九年级 · 度量几何学
(本小题8.0分)

如图, 在 $\triangle A B C$ 中, $\angle B=90^{\circ}, A B=6 \mathrm{~cm}, B C=12 \mathrm{~cm}$, 动点 $P$ 从点 $A$ 开始沿着边 $A B$ 向点 $B$ 以 $1 \mathrm{~cm} / \mathrm{s}$ 的速度移动, 动点 $Q$ 从点 $B$ 开始沿着边 $B C$ 向点 $C$ 以 $2 \mathrm{~cm} / \mathrm{s}$ 的速度移动. 若 $P 、 Q$ 两点同时开始运动, 当点 $P$运动到点 $B$ 时停止, 点 $Q$ 也随之停止. 设运动时间为 $t(s)$.

(1)当移动几秒时, $\triangle B P Q$ 的面积为 $9 \mathrm{~cm}^{2}$ ?

(2)当移动几秒时, 以 $B 、 P 、 Q$ 为顶点的三角形与 $\triangle A B C$ 相似?


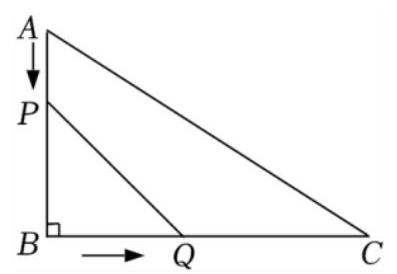
答案: 解: (1)设当移动 $x$ 秒时, $\triangle B P Q$ 的面积为 $9 \mathrm{~cm}^{2}$, 则 $A P=x \mathrm{~cm}, B Q=2 x \mathrm{~cm}, B P=(6-x) \mathrm{cm}$, $\because \triangle B P Q$ 的面积为 $9 \mathrm{~cm}^{2}$,

$\therefore \frac{1}{2} \times B P \times B Q=9$,
$\therefore \frac{1}{2}(6-x) \cdot 2 x=9$,

解得: $x_{1}=x_{2}=3$,

即移动3秒时, $\triangle B P Q$ 的面积为 $9 \mathrm{~cm}^{2}$.

(2)设移动 $a$ 秒时, 以 $B 、 P 、 Q$ 为顶点的三角形与 $\triangle A B C$ 相似,

$\because \angle P B Q=\angle A B C$,

$\therefore \frac{B P}{B C}=\frac{B Q}{A B}$ 或 $\frac{B P}{A B}=\frac{B Q}{B C}$,

$\therefore \frac{6-a}{12}=\frac{2 a}{6}$ 或 $\frac{6-a}{6}=\frac{2 a}{12}$,

解得: $a=\frac{6}{5}$ 或 3,

所以移动 $\frac{6}{5}$ 秒或 3 秒时, 以 $B 、 P 、 Q$ 为顶点的三角形与 $\triangle A B C$ 相似.

解析: 本题考查的是相似三角形的性质, 三角形的面积, 分类讨论有关知识.

(1)设当移动 $x$ 秒时, $\triangle B P Q$ 的面积为 $9 \mathrm{~cm}^{2}$, 根据三角形的面积公式得出 $\frac{1}{2}(6-x) \cdot 2 x=9$, 再求出 $x$ 即可;

(2)设移动 $a$ 秒时, 以 $B 、 P 、 Q$ 为顶点的三角形与 $\triangle A B C$ 相似, 根据相似三角形的性质得出 $\frac{B P}{B C}=\frac{B Q}{A B}$ 或 $\frac{B P}{A B}=\frac{B Q}{B C}$, 求出 $\frac{6-a}{12}=\frac{2 a}{6}$ 或 $\frac{6-a}{6}=\frac{2 a}{12}$, 再求出 $a$ 即可.